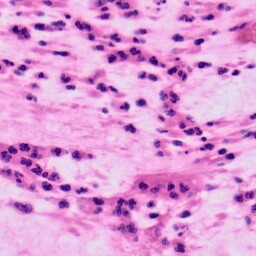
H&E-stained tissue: Colon